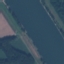
Land use / land cover class: River